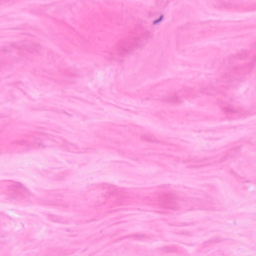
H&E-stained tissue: Breast